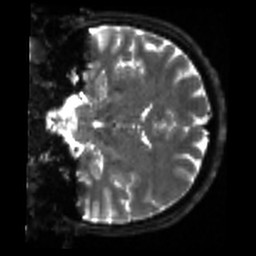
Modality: sbref
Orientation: coronal
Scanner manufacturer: siemens
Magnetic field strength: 3 T
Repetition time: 4 s
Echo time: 0.0594 s